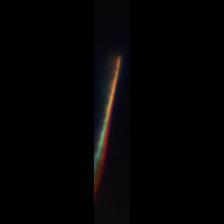
Taxon: Psuedo-nitzschia
Group: Diatoms